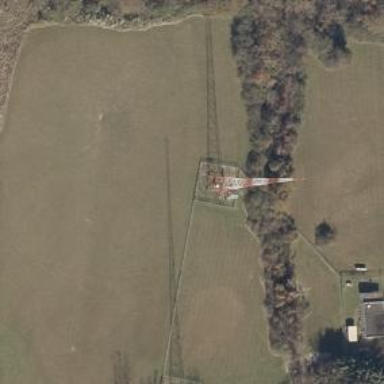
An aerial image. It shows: Mast tower used for communication.